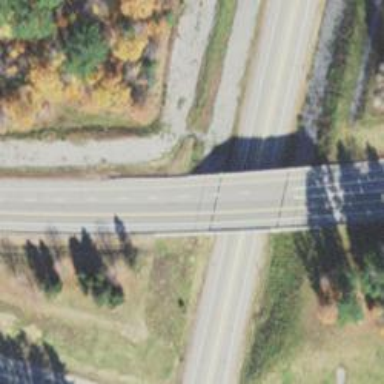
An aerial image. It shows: Asphalt surface bridge on trunk link highway.